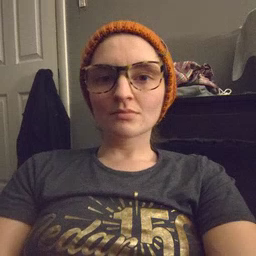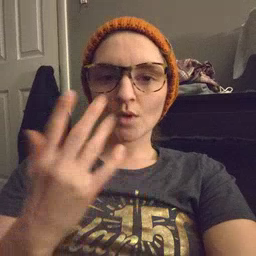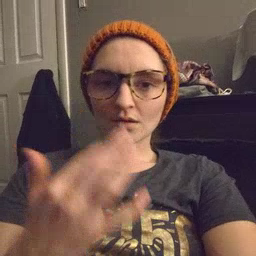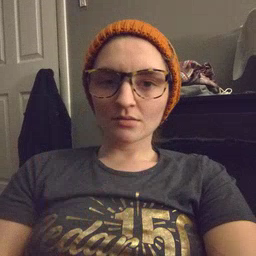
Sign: wait